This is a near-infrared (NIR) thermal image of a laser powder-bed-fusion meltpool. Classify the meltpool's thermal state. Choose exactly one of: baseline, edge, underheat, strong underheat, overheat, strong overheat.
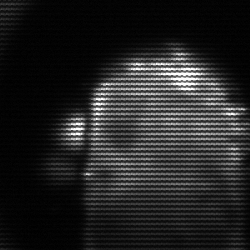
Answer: baseline